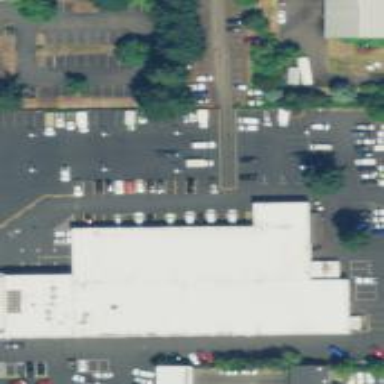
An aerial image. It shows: Car shop building.